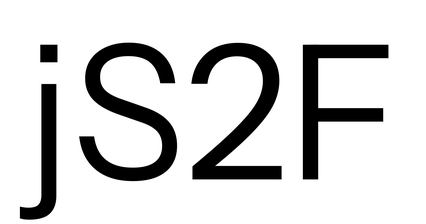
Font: InstrumentSans_Regular